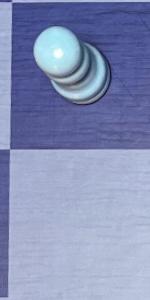
Label: Empty